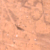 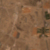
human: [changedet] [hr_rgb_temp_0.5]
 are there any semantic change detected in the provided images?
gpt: Different small parks appear in the area.